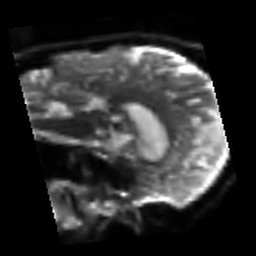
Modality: sbref
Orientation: sagittal
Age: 67
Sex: male
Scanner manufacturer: siemens
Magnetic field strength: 3 T
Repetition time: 3.2 s
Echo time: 0.081 s